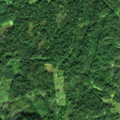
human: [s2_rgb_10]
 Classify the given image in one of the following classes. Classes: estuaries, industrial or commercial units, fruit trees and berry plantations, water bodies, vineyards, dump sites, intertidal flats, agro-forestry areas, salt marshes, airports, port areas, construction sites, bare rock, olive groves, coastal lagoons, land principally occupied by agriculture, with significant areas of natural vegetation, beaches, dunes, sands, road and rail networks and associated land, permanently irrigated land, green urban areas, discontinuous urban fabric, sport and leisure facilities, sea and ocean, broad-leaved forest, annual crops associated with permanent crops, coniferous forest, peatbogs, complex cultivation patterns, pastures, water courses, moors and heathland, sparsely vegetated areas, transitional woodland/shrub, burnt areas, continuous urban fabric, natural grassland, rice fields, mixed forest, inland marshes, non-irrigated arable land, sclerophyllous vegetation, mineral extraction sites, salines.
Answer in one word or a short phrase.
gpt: land principally occupied by agriculture, with significant areas of natural vegetation, broad-leaved forest, mixed forest